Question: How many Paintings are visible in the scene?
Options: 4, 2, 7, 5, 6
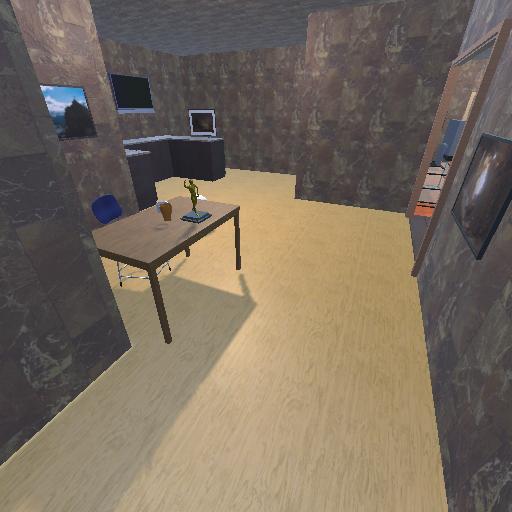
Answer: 4